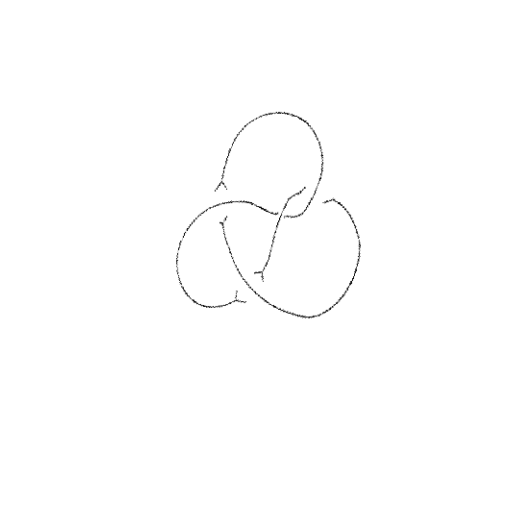
Crossing number: 4